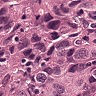
Metastatic tissue present: yes